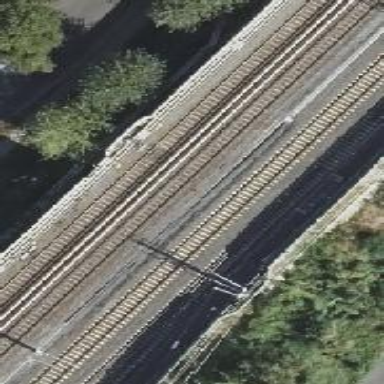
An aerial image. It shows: Railway switch.